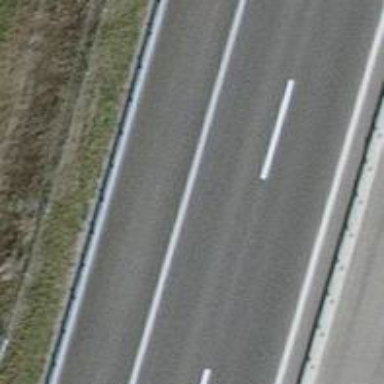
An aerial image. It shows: Motorway.